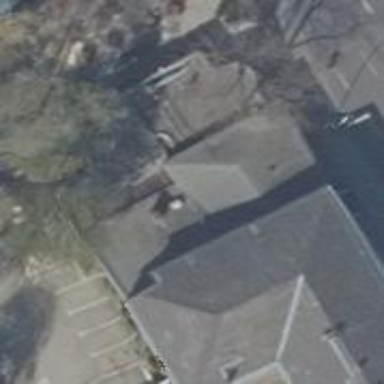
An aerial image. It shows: Cafe located in building.